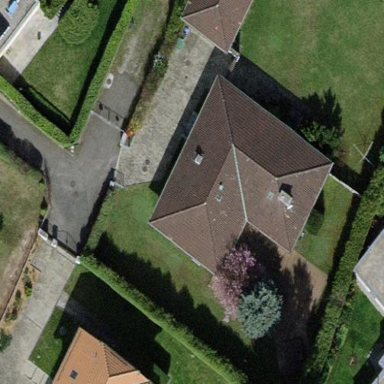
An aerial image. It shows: Garden surrounded by fence.